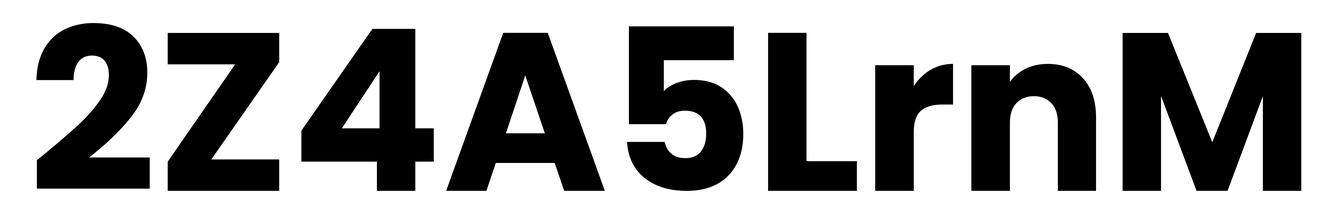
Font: Poppins-Bold